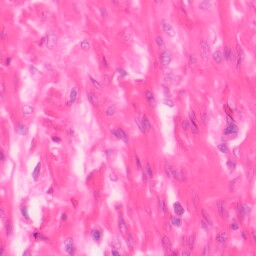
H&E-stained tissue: Colon